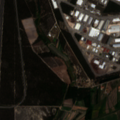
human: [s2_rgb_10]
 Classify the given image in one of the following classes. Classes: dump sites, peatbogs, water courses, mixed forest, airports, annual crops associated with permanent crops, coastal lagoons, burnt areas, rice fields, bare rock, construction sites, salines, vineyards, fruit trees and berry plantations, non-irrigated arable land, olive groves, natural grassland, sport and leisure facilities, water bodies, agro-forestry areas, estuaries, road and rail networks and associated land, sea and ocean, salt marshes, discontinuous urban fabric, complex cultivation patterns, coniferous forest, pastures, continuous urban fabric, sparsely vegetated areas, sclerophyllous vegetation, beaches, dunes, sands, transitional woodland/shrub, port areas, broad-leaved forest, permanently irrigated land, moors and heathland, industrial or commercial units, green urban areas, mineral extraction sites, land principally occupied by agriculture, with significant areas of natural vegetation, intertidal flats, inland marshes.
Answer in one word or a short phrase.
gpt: industrial or commercial units, road and rail networks and associated land, non-irrigated arable land, fruit trees and berry plantations, coniferous forest, transitional woodland/shrub